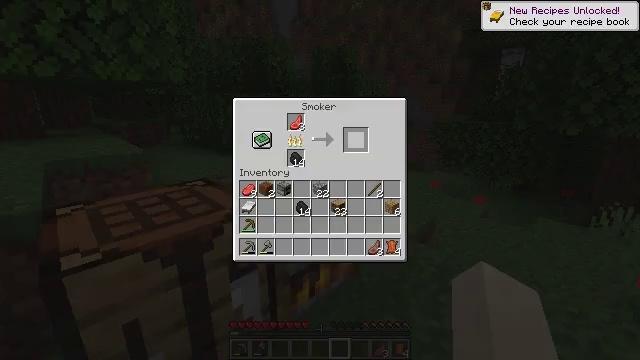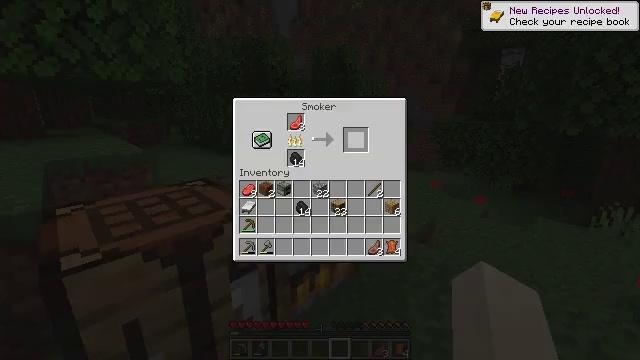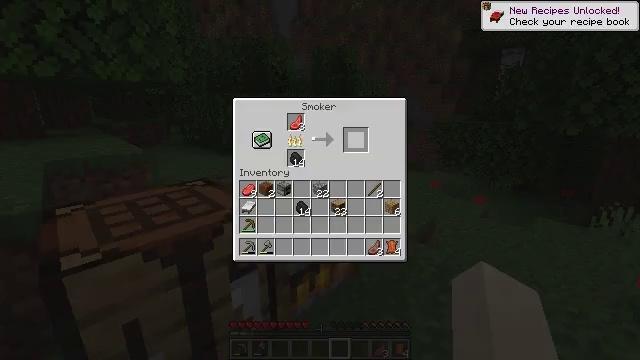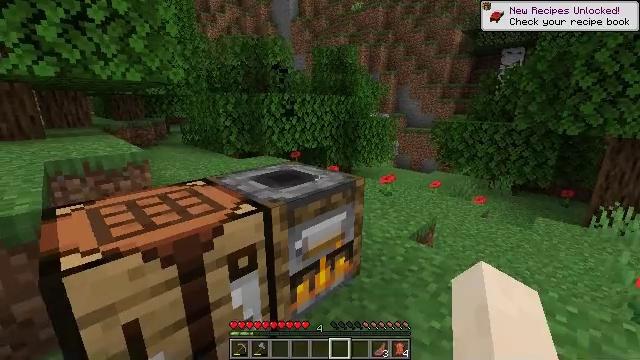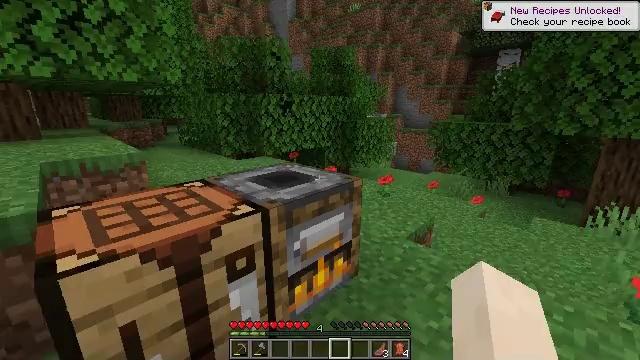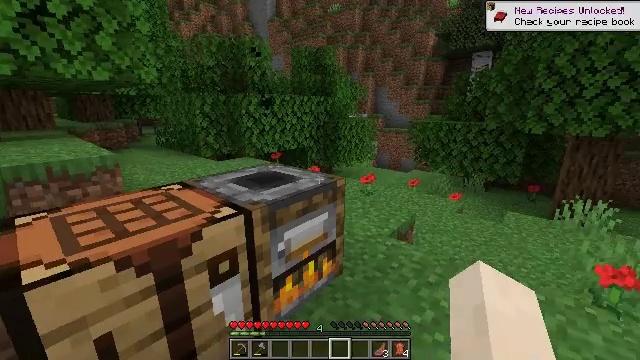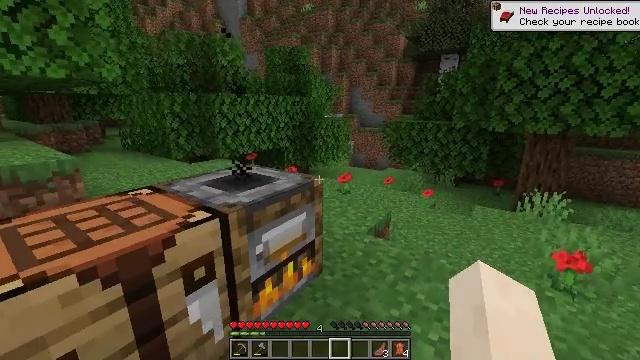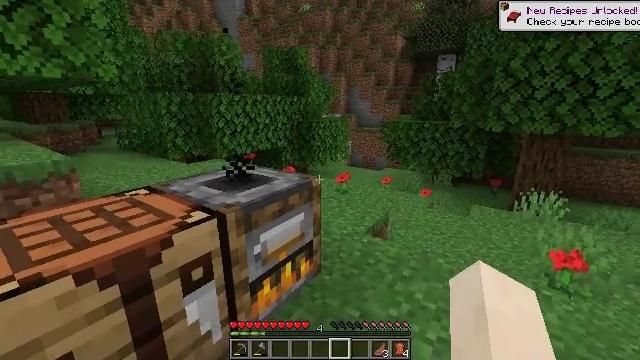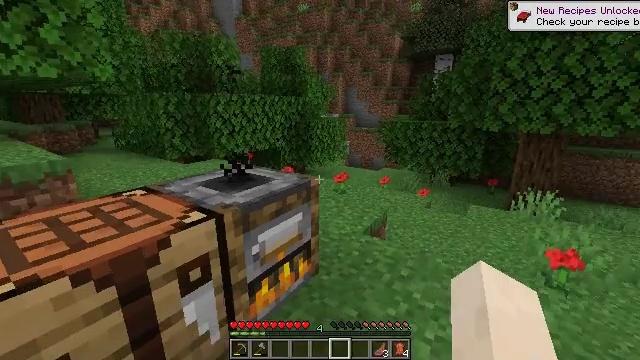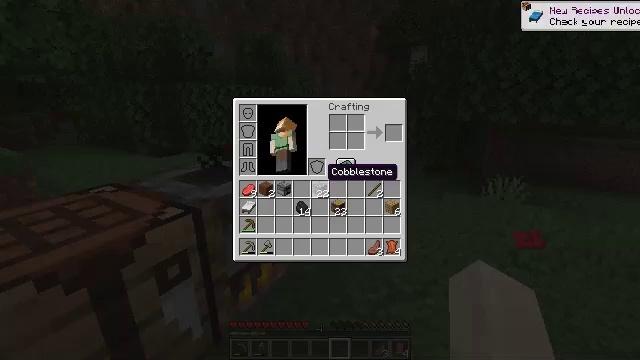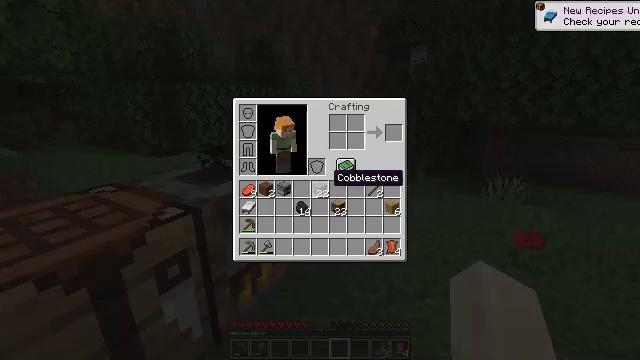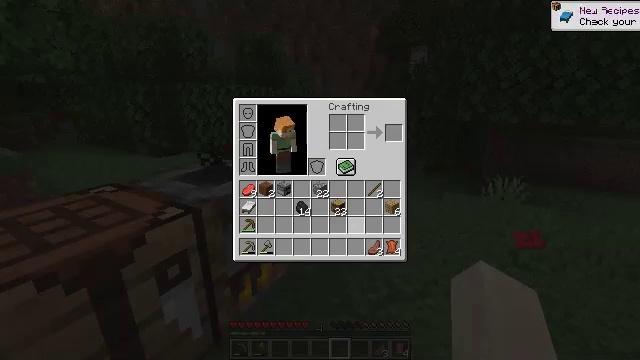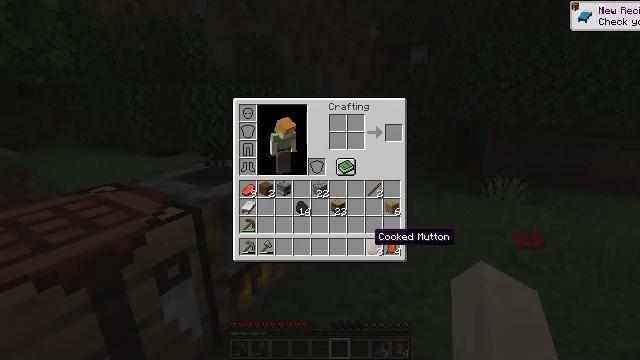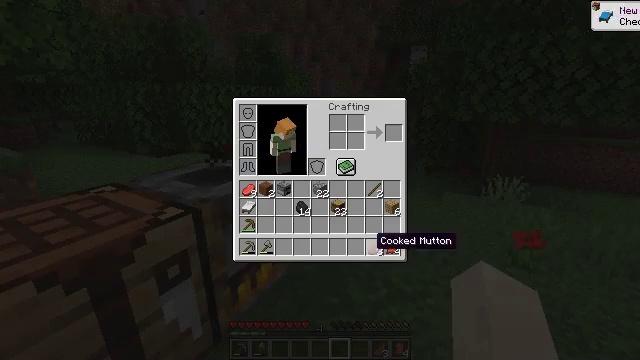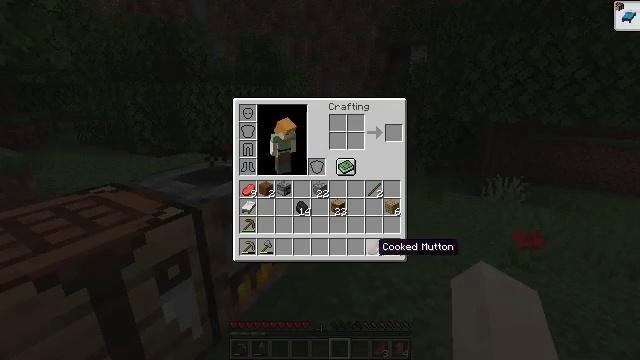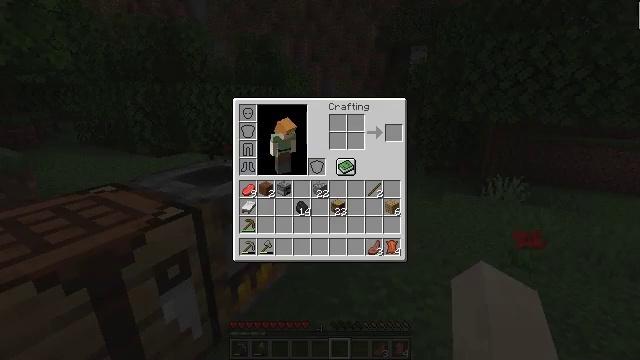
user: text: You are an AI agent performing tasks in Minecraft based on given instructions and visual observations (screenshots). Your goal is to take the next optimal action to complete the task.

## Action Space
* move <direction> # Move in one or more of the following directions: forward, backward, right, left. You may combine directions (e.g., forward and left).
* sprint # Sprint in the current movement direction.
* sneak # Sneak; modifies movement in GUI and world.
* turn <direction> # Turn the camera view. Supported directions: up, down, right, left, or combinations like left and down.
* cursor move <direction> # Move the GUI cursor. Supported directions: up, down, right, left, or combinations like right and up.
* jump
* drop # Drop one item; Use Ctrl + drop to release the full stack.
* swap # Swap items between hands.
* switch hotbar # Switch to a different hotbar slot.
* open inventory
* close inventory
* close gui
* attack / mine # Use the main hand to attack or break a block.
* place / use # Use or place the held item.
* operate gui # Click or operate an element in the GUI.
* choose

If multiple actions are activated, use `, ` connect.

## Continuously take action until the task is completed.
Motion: motion action
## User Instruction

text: Make leather boots using the crafting grid.
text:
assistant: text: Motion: open gui
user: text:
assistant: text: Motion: no_op
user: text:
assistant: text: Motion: no_op
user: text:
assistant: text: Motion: close gui
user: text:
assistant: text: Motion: turn right
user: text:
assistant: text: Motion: turn right
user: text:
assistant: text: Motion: no_op
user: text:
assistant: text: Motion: no_op
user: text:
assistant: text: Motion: turn right and down, open inventory
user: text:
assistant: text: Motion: open inventory
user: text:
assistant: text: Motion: cursor move right and down, open inventory
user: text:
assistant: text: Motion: cursor move right and down
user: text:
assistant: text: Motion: no_op
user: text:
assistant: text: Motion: no_op
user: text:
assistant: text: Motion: no_op
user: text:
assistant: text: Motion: cursor move right
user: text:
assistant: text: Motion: no_op
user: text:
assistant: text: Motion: no_op
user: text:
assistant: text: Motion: no_op
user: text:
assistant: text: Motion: operate gui
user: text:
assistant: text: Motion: operate gui
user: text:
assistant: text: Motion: operate gui
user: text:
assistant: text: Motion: cursor move up
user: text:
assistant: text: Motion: no_op
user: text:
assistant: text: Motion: no_op
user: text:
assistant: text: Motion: operate gui
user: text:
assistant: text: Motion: operate gui
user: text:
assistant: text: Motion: operate gui
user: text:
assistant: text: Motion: no_op
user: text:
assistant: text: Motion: no_op